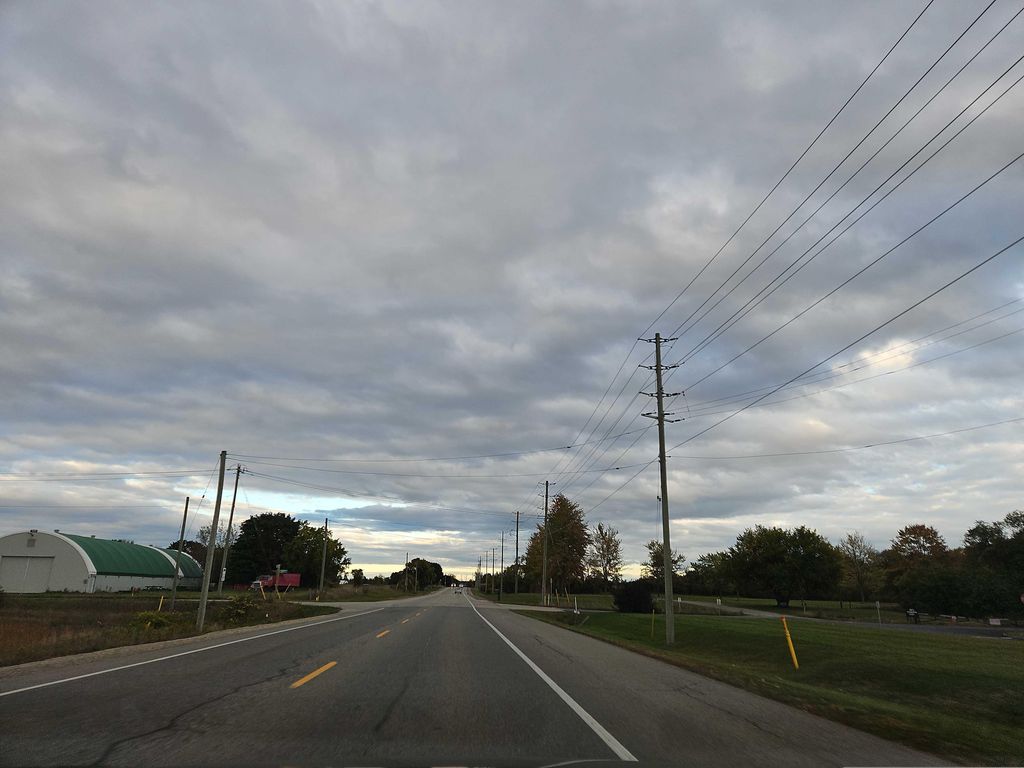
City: kitchener-waterloo